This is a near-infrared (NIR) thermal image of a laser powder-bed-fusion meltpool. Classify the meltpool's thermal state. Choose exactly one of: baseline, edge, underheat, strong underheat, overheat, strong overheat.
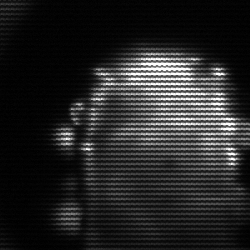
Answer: baseline